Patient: sex M, age 55
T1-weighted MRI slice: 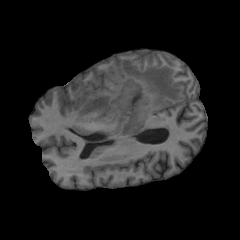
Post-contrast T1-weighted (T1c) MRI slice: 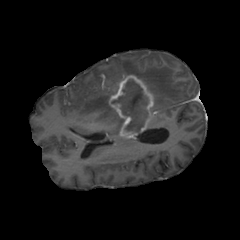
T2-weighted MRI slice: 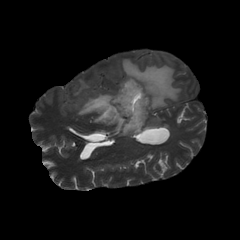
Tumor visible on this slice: yes
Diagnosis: Glioblastoma, IDH-wildtype
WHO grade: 4